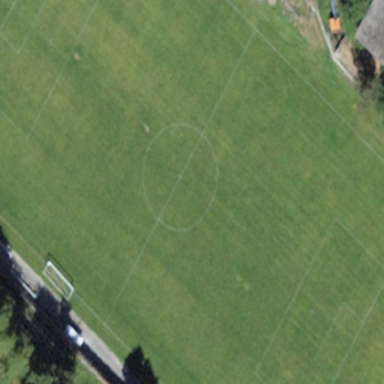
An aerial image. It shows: Soccer pitch designated for leisure and sports activities.